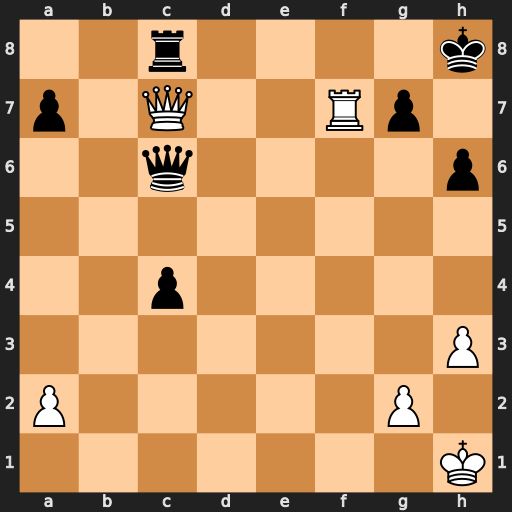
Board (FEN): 2r4k/p1Q2Rp1/2q4p/8/2p5/7P/P5P1/7K
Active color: w
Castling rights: -
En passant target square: -
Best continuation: Rf8+ Rxf8 Qxc6